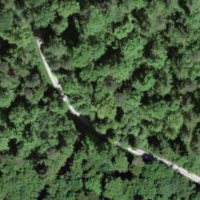
EUNIS habitat code: 43
Species observed at this site:
Petasites albus